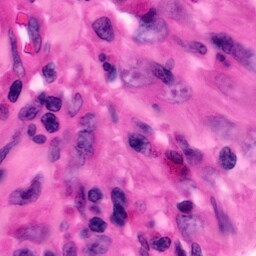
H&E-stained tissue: Pancreatic